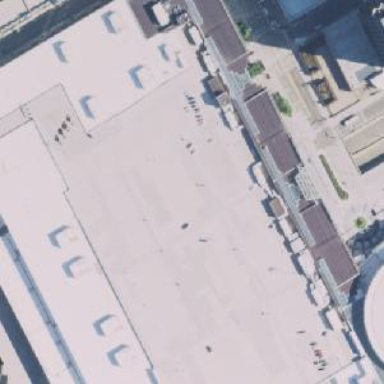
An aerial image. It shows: Exhibition centre building.